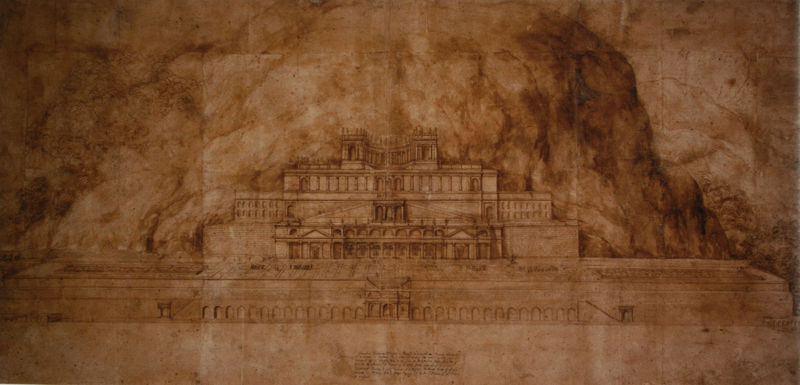
Titel: Rekonstruktion des Heiligtums der Fortuna, Palestrina
Künstler: Pietro da Cortona
Standort: London
Institution: Victoria and Albert Museum
Schlagwörter: berg, feder, felsen, meer, weiß, dreieck, ocker, braun, fenster, kreide, skizze, säule, säulen, zeichnung, anlage, gebäude, haus, schloss, beige, architektur, spitze, stein, felder, hügel, büsche, insel, klassizismus, blatt, front, frontal, turm, garten, schrift, papier, bogen, fassade, segelschiff, fels, gebirge, hellbraun, wüste, giebel, vergilbt, sepia, rundbogen, querformat, treppe, treppen, symmetrie, inschrift, stufen, tor, zinnen, arena, galerie, bögen, eingang, tusche, arkade, gewölbe, antike, burg, höhe, religion, palast, kohle, ideal, denkmal, festung, symmetrisch, druck, radierung, stich, text, herrscher, entwurf, tinte, arkaden, rom, aufschrift, flecken, portal, statuen, grab, portikus, antik, griechen, rundbögen, griechenland, etagen, geschosse, plan, tempel, heiligtum, breit, empire, rötel, bau, römisch, erklärung, aufsatz, monument, ägypten, gibel, riss, aufbau, aufriss, architekturzeichnung, kollonaden, arkarden, revolutionsarchitektur, ausdehnung, mehrstöckig, luxor, pharao, arkanden, fortuna, arkadenbögen, palasst, aufba, felsentempel, felwand, rundbgen, skizzr, ssstufe, totentempel